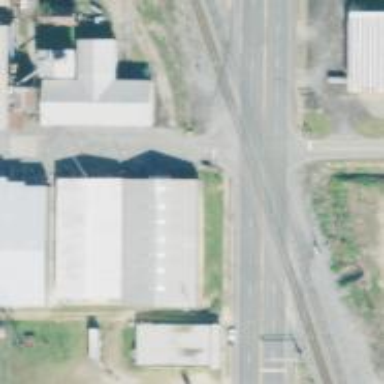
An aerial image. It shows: Level crossing with lights at the railway.